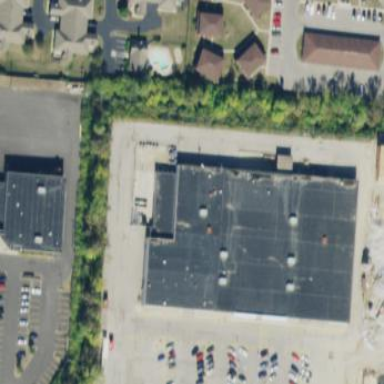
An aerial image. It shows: Retail building.